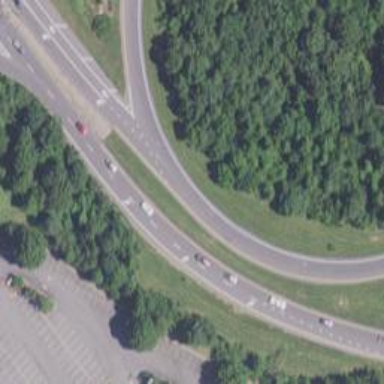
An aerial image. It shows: Trunk link highway.